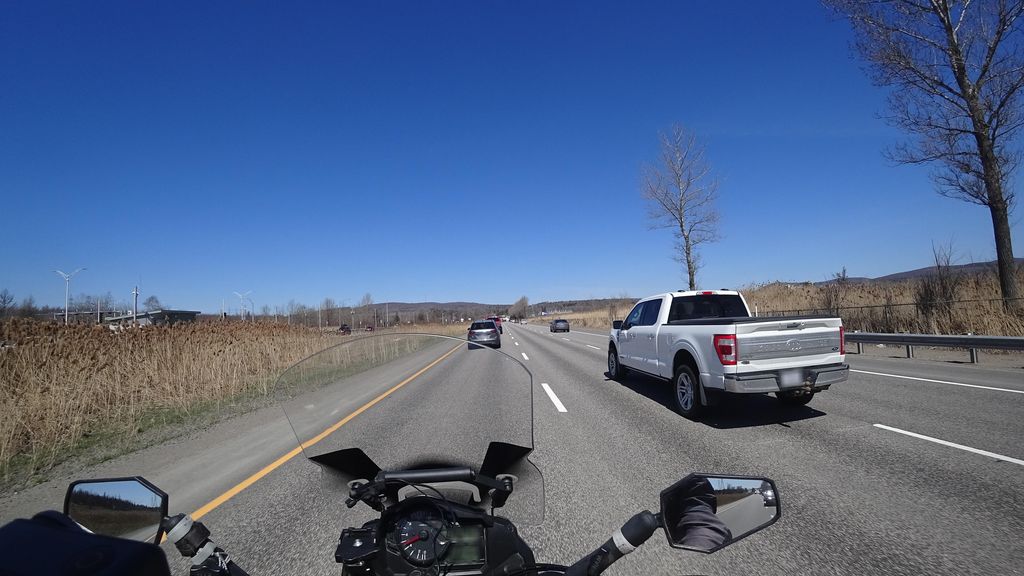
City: quebec_city